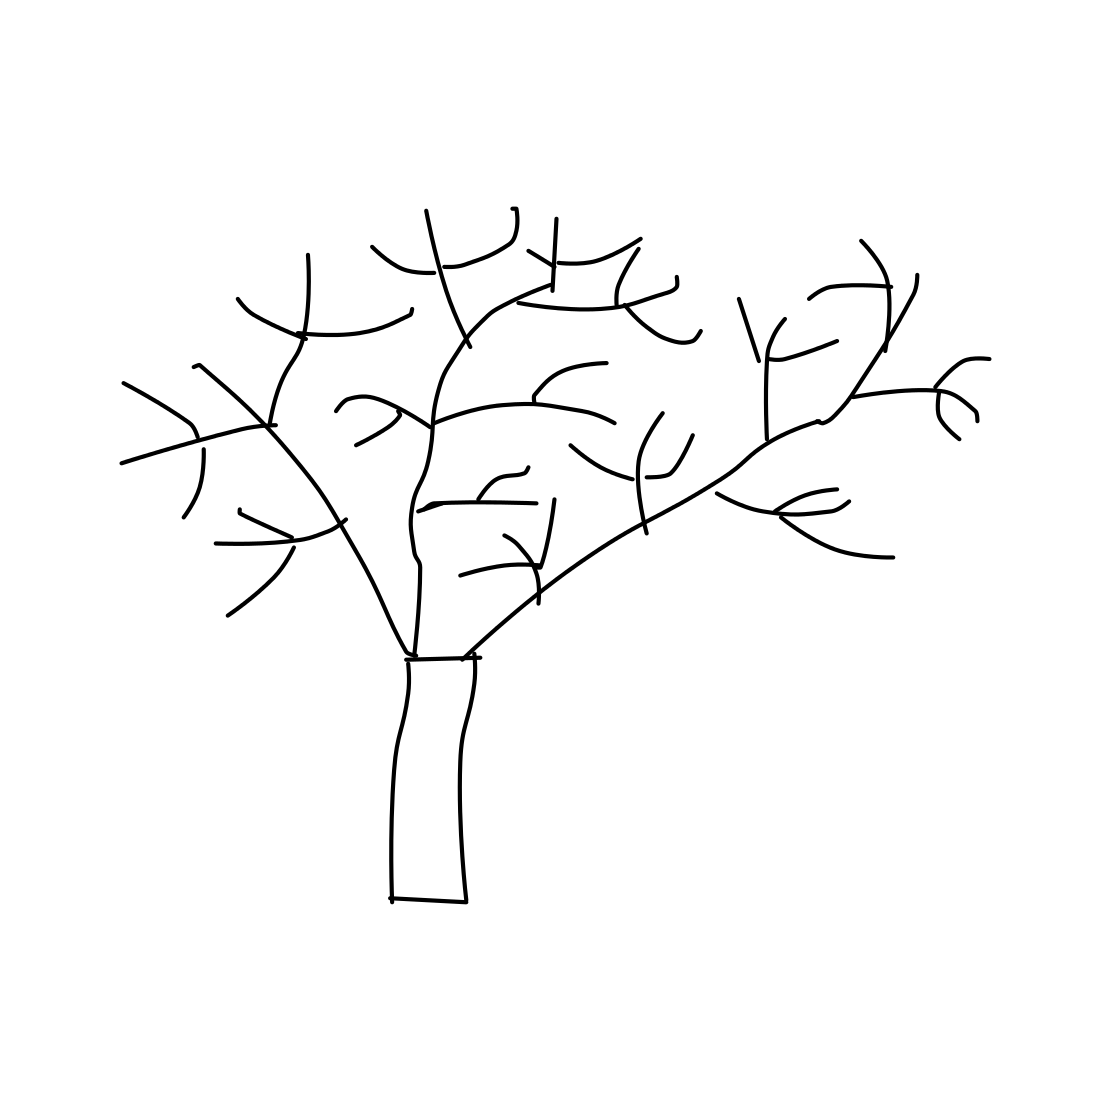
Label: tree